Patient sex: M
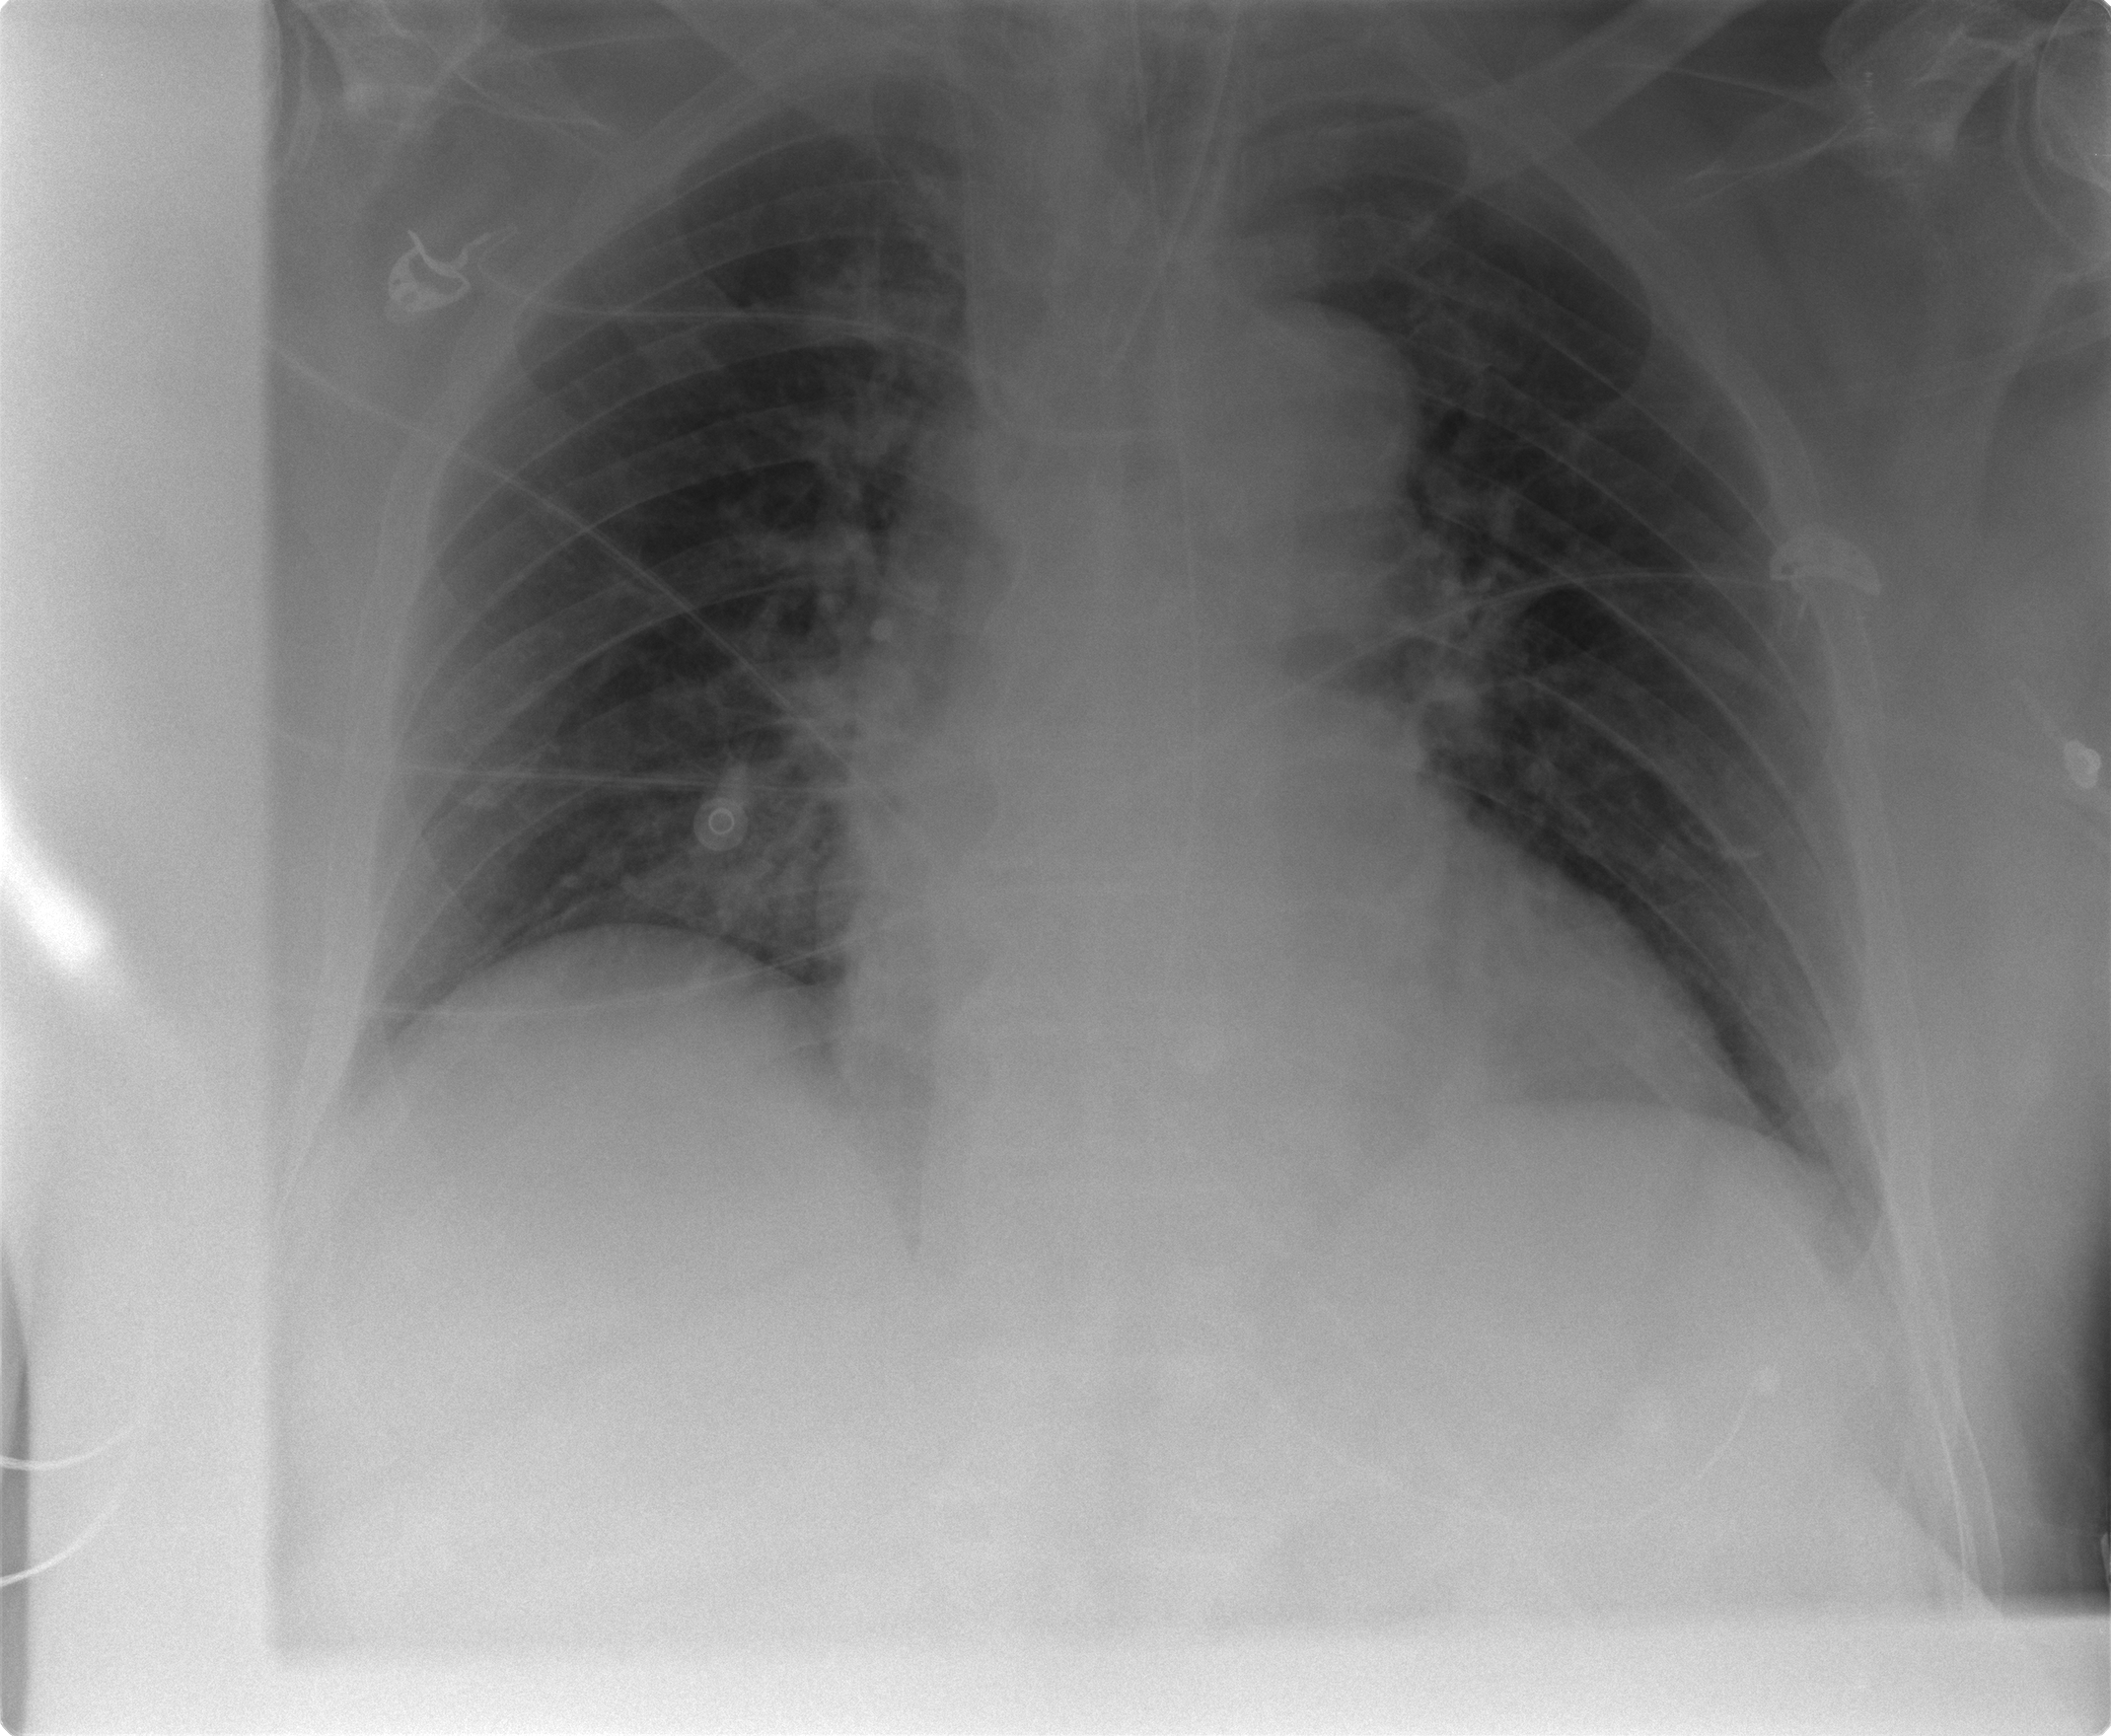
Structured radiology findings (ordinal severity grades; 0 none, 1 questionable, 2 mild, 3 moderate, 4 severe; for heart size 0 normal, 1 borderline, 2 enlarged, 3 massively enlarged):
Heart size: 2
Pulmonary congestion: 2
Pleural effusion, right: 0
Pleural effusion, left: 0
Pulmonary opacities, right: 0
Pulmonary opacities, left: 0
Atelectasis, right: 0
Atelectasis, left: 0